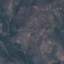
Land use / land cover: HerbaceousVegetation